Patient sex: F
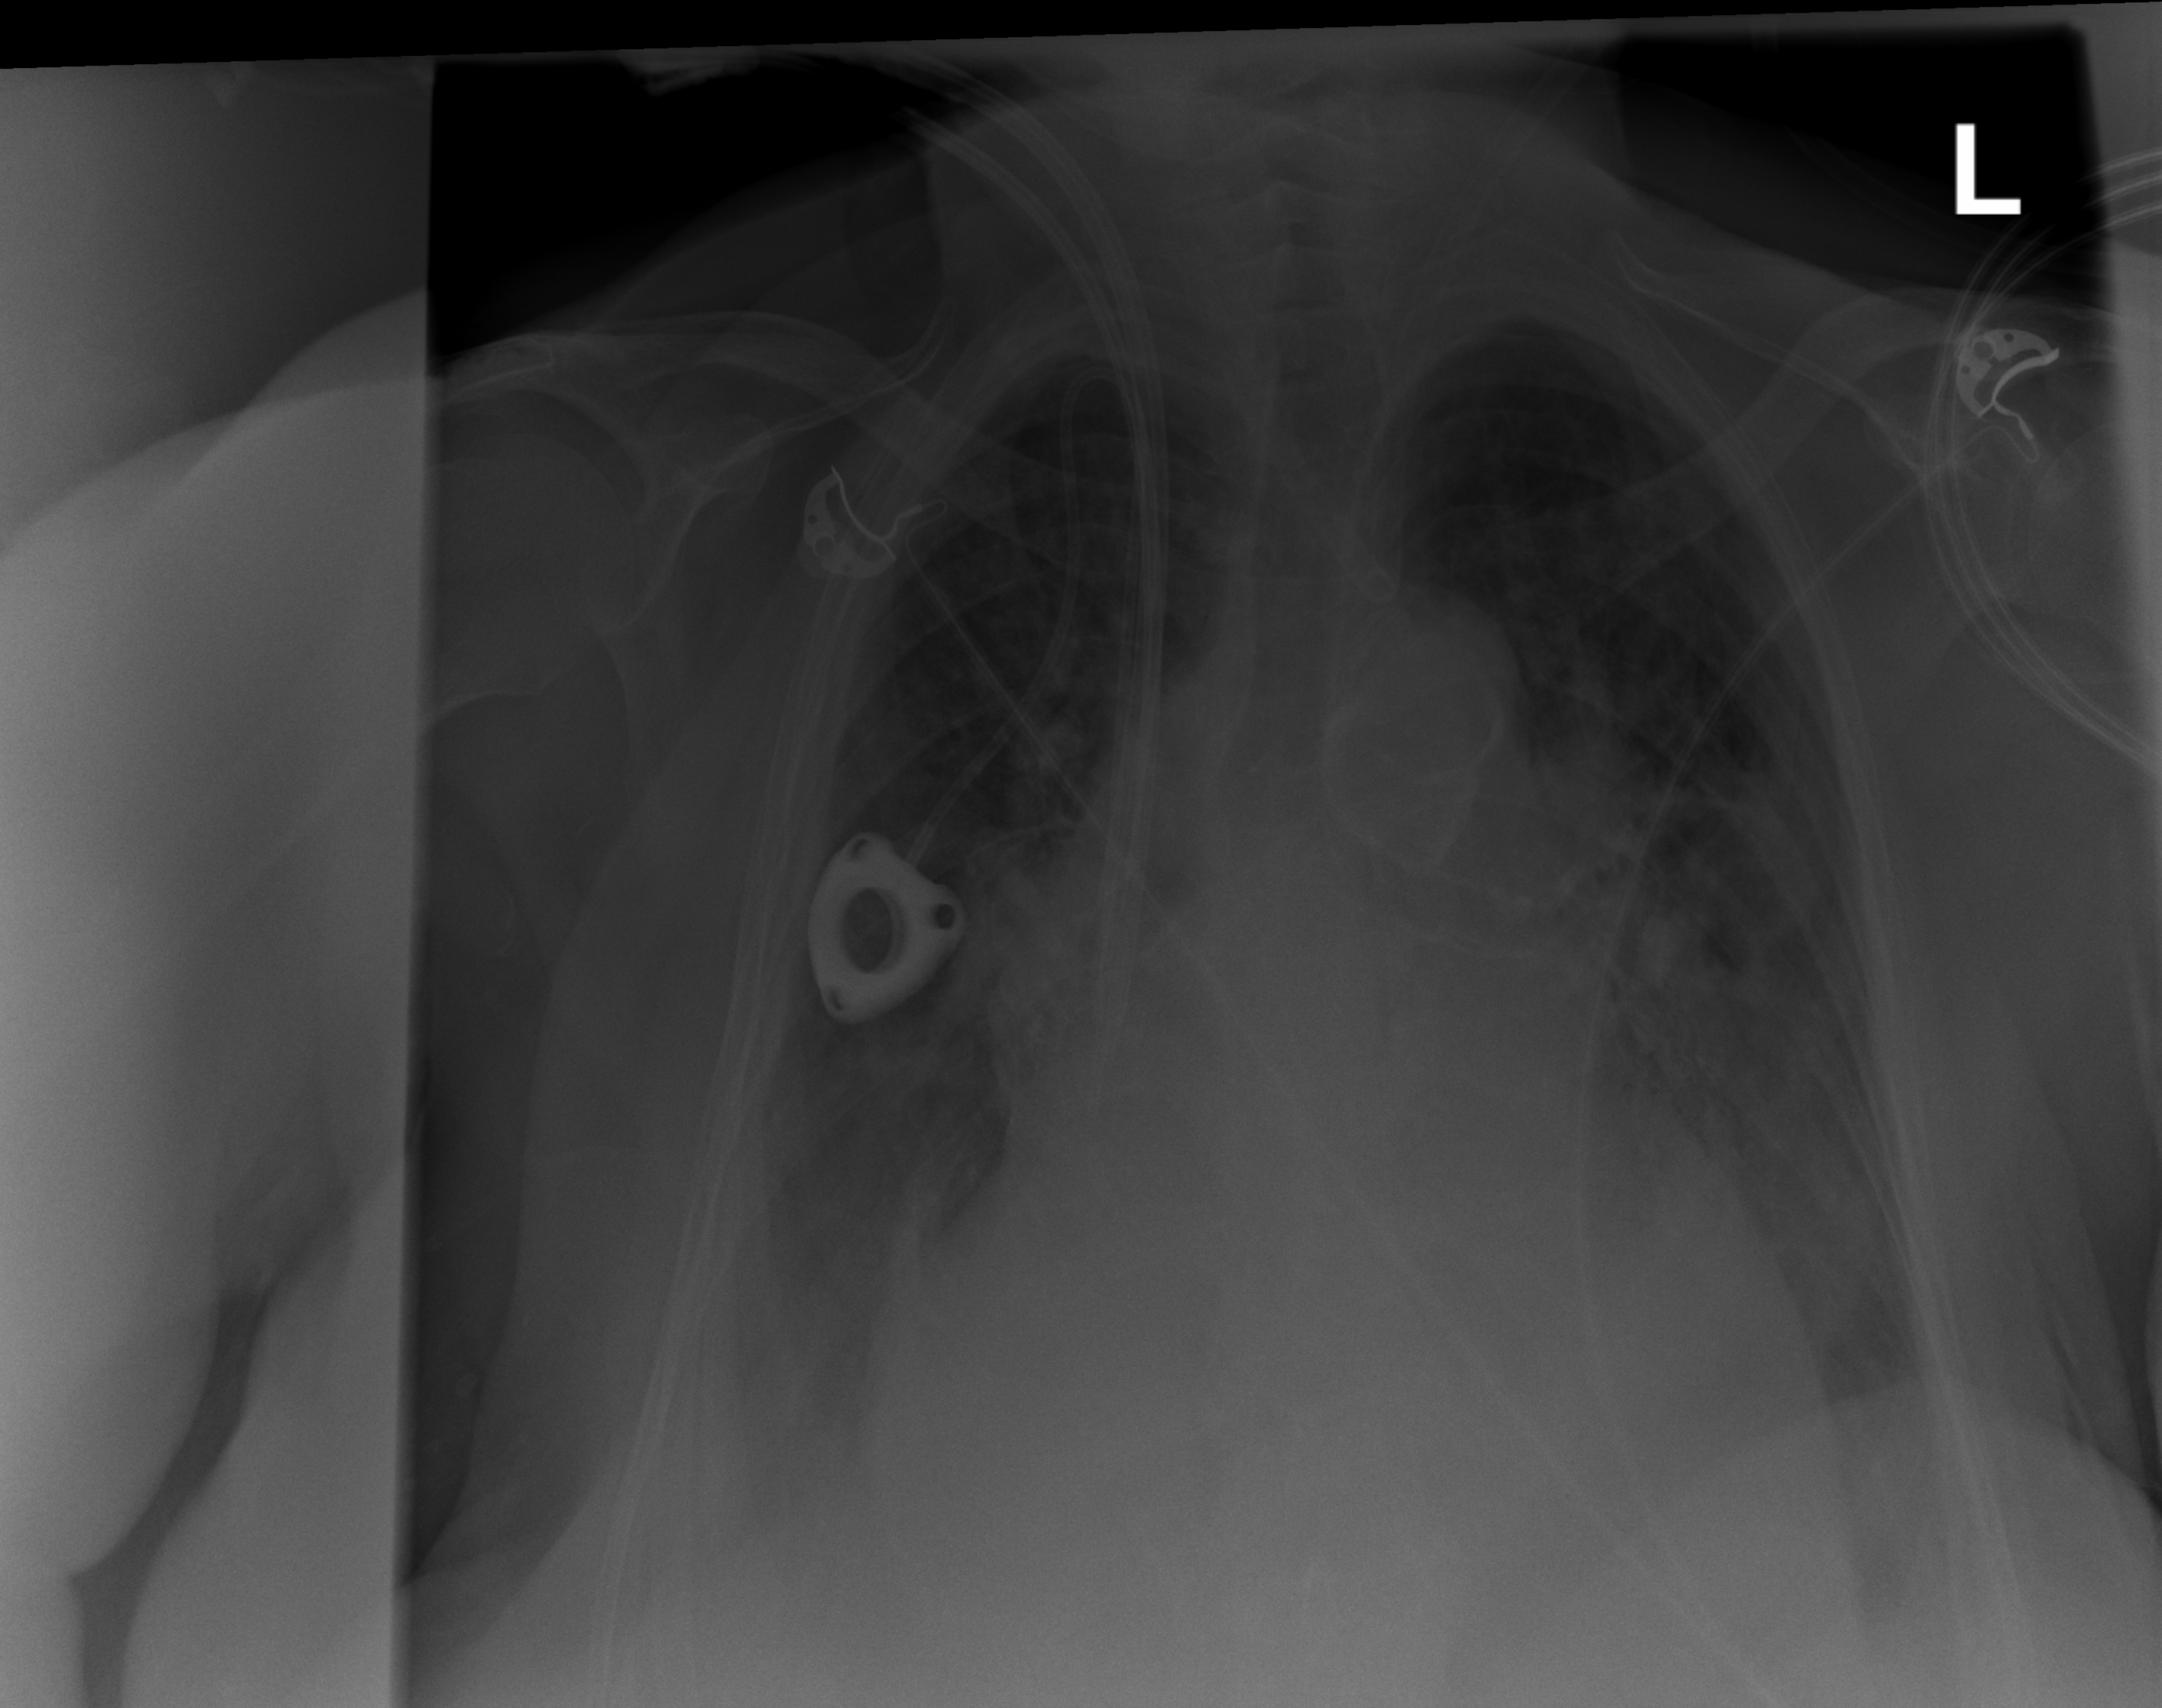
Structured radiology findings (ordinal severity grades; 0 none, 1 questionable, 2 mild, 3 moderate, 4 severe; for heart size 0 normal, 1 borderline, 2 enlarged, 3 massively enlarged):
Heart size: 2
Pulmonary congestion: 2
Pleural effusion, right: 3
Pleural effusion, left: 3
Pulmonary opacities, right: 1
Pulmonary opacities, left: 1
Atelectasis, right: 3
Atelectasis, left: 3